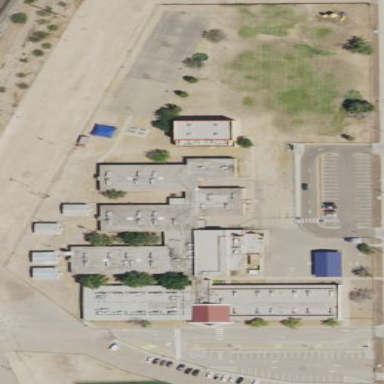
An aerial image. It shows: School with chain-link fence around it.